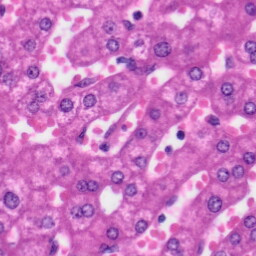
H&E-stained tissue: Liver